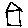
Label: house